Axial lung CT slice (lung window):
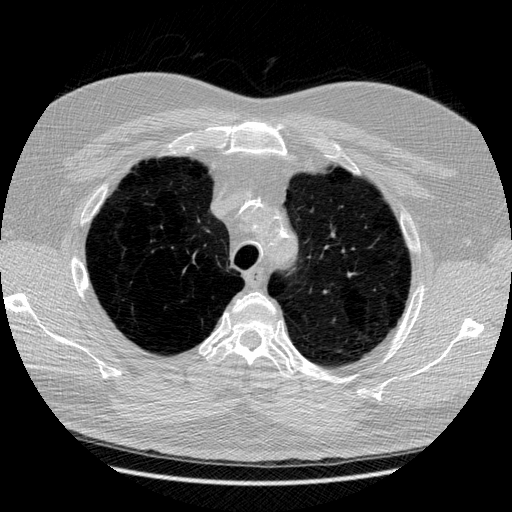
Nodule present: no